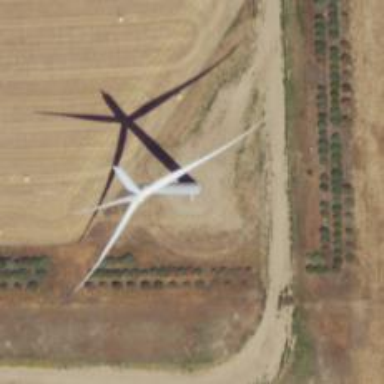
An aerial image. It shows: Wind turbine generator that utilizes wind as its source for generating electricity. It is of the horizontal axis type.